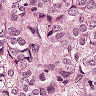
Metastatic tissue present: yes